Question: I'm trying to make a java RAT but atm I only have screen displaying. When I run it it displays the screen on the JFrame fine, but it keeps dragging the same image a little lower with each draw like this:

Client:
'''
import java.awt.AWTException;
import java.awt.Rectangle;
import java.awt.Robot;
import java.awt.Toolkit;
import java.io.IOException;
import java.net.Socket;
import java.util.zip.GZIPOutputStream;
import javax.imageio.ImageIO;
public class Client {
public static void main(String[] args) {
try {
Robot robot = new Robot();
Toolkit toolkit = Toolkit.getDefaultToolkit();
Rectangle screen = new Rectangle((int) toolkit.getScreenSize().getWidth(), (int) toolkit.getScreenSize().getHeight());
Socket socket = new Socket("127.0.0.1", 25565);
GZIPOutputStream out = new GZIPOutputStream(socket.getOutputStream());
while(socket.isConnected()) {
ImageIO.write(robot.createScreenCapture(screen), "png", out);
}
out.close();
} catch (AWTException e) {
e.printStackTrace();
} catch (IOException e) {
e.printStackTrace();
}
}
}
'''
Server:
'''
import java.awt.image.BufferedImage;
import java.io.IOException;
import java.net.ServerSocket;
import java.net.Socket;
import java.util.zip.GZIPInputStream;
import javax.imageio.ImageIO;
public class Server {
public static void main(String[] args) {
try {
ServerFrame frame = new ServerFrame();
ServerSocket serverSocket = new ServerSocket(25565);
Socket socket = serverSocket.accept();
GZIPInputStream in = new GZIPInputStream(socket.getInputStream());
BufferedImage image = null;
while(socket.isConnected()) {
image = ImageIO.read(in);
if(image != null) {
frame.setBufferedImage(image);
}
}
in.close();
} catch (IOException e) {
e.printStackTrace();
}
}
}
'''
ServerFrame:
'''
import java.awt.Graphics;
import java.awt.image.BufferedImage;
import javax.swing.JFrame;
public class ServerFrame extends JFrame {
private BufferedImage image;
public ServerFrame() {
setTitle("RAT");
setSize(1920, 1080);
setVisible(true);
image = null;
}
public void setBufferedImage(BufferedImage image) {
this.image = image;
this.repaint();
}
public void paint(Graphics g) {
if(image != null) {
g.drawImage(image, 0, 0, this);
}
}
}
'''
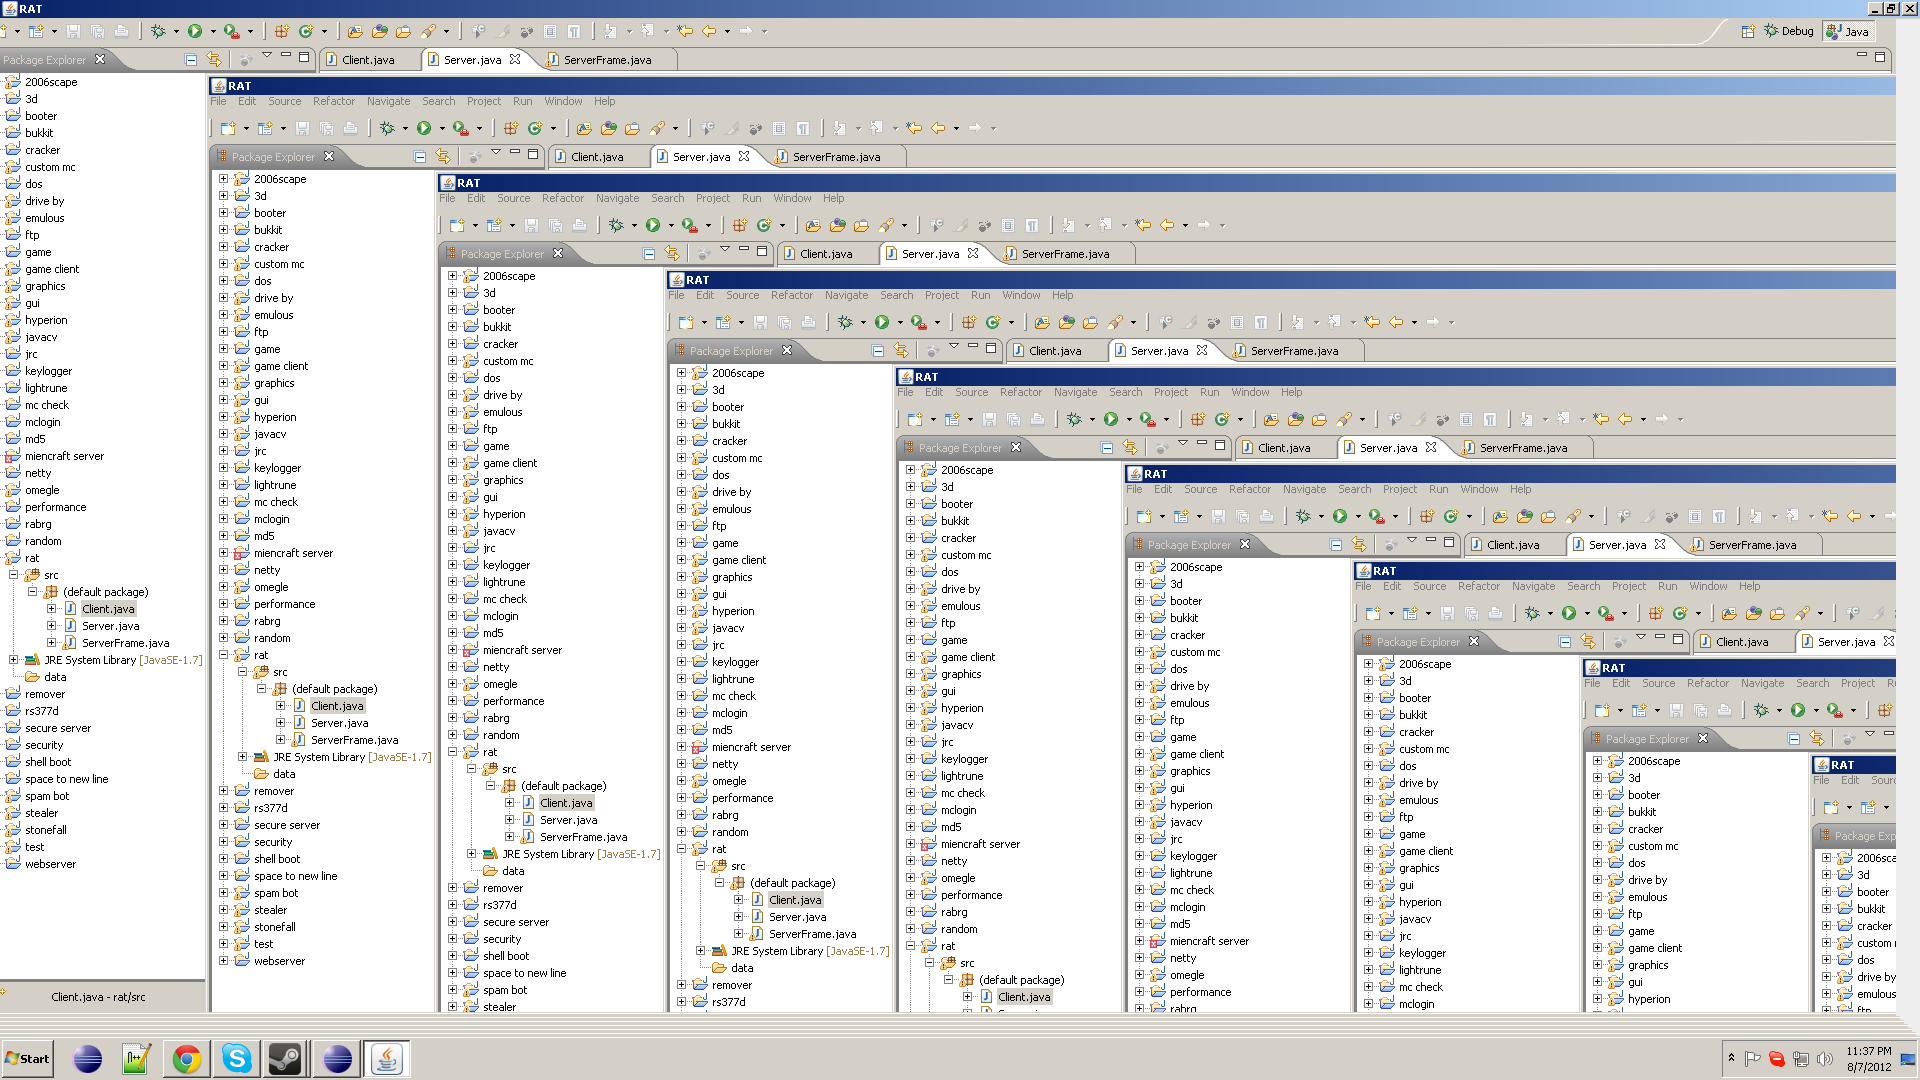
Answer: For some reason the drawing of the screen capture in the 'g.drawImage(image, 0, 0, this);' line, when drawing in the 'JFrame', begins to slide up and left when you view the frame maximized.
Try extending 'ServerFrame' from 'JPanel' and adding it to a 'JFrame', that way you get an anchor in the top-left corner. You can add a 'JScrollPane' in there too, so that you can navigate the whole panel with the screen capture.
Here's the code I used to replicate your situation, it captures the screen whenever a key is pressed. I renamed the 'ServerFrame' class to 'ScreenCapture'.
Hope it helps.
'''
import java.awt.AWTException;
import java.awt.Graphics;
import java.awt.Rectangle;
import java.awt.Robot;
import java.awt.Toolkit;
import java.awt.event.KeyEvent;
import java.awt.event.KeyListener;
import java.awt.image.BufferedImage;
import javax.swing.JFrame;
import javax.swing.JPanel;
public class ScreenCapture extends JPanel implements KeyListener {
private BufferedImage image;
public ScreenCapture() {
setSize(1920, 1080);
setVisible(true);
image = null;
}
public void setBufferedImage() throws AWTException {
Robot robot = new Robot();
Toolkit toolkit = Toolkit.getDefaultToolkit();
Rectangle screen = new Rectangle((int) toolkit.getScreenSize().getWidth(), (int) toolkit.getScreenSize().getHeight());
this.image = robot.createScreenCapture(screen);
this.repaint();
}
public void paint(Graphics g) {
if (image != null) {
g.drawImage(image, 0, 0, this);
}
}
@Override
public void keyTyped(KeyEvent e) {}
@Override
public void keyPressed(KeyEvent e) {
try {
setBufferedImage();
} catch (AWTException e1) {
e1.printStackTrace();
}
}
@Override
public void keyReleased(KeyEvent e) {}
public static void main(String [] args) {
ScreenCapture capture = new ScreenCapture();
JFrame frame = new JFrame();
frame.setDefaultCloseOperation(JFrame.EXIT_ON_CLOSE);
frame.addKeyListener(capture);
frame.add(capture);
frame.setSize(500, 500);
frame.setVisible(true);
}
}
'''
---
Here's a piece of code to wrap the image in a 'JScollPane'.
'''
import java.awt.AWTException;
import java.awt.BorderLayout;
import java.awt.Graphics;
import java.awt.Rectangle;
import java.awt.Robot;
import java.awt.Toolkit;
import java.awt.event.KeyEvent;
import java.awt.event.KeyListener;
import java.awt.image.BufferedImage;
import javax.swing.ImageIcon;
import javax.swing.JFrame;
import javax.swing.JLabel;
import javax.swing.JPanel;
import javax.swing.JScrollPane;
public class ScreenCapture extends JLabel implements KeyListener {
private BufferedImage image;
public ScreenCapture() {
setSize(1920, 1080);
setVisible(true);
image = null;
}
public void setBufferedImage() throws AWTException {
Robot robot = new Robot();
Toolkit toolkit = Toolkit.getDefaultToolkit();
Rectangle screen = new Rectangle((int) toolkit.getScreenSize()
.getWidth(), (int) toolkit.getScreenSize().getHeight());
this.image = robot.createScreenCapture(screen);
this.setIcon(new ImageIcon(this.image));
this.repaint();
}
@Override
public void keyTyped(KeyEvent e) {
}
@Override
public void keyPressed(KeyEvent e) {
try {
setBufferedImage();
} catch (AWTException e1) {
e1.printStackTrace();
}
}
@Override
public void keyReleased(KeyEvent e) {
}
public static void main(String[] args) {
JPanel panel = new JPanel();
panel.setLayout(new BorderLayout());
ScreenCapture capture = new ScreenCapture();
JScrollPane scroll = new JScrollPane();
scroll.getViewport().add(capture);
panel.add(scroll, BorderLayout.CENTER);
JFrame frame = new JFrame();
frame.setDefaultCloseOperation(JFrame.EXIT_ON_CLOSE);
frame.getContentPane().add(panel);
frame.addKeyListener(capture);
frame.setSize(500, 500);
frame.setVisible(true);
}
}
'''